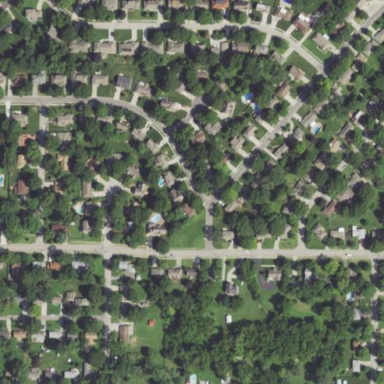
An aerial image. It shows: Residential area within neighborhood.